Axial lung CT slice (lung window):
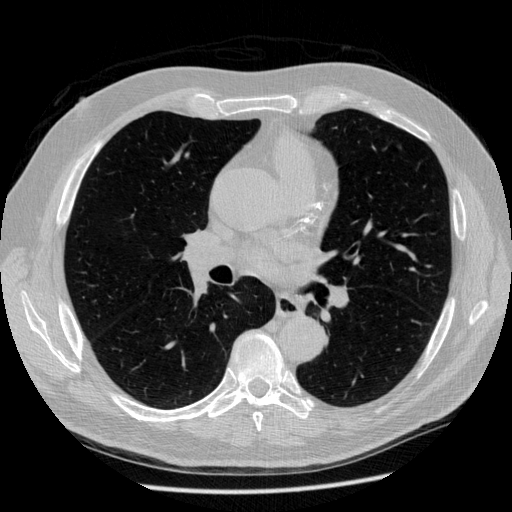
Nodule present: yes
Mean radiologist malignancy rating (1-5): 2.25